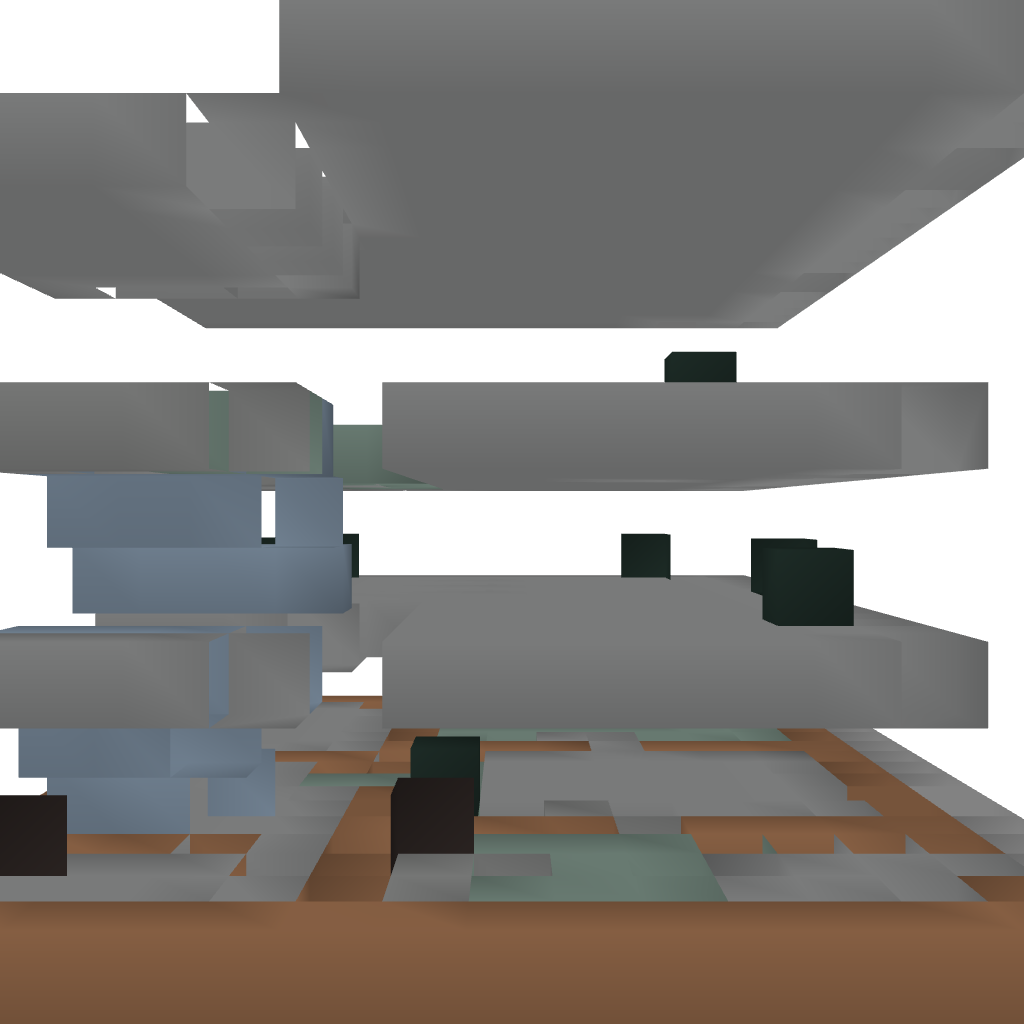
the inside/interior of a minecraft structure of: survival dungeon